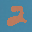
Label: 2